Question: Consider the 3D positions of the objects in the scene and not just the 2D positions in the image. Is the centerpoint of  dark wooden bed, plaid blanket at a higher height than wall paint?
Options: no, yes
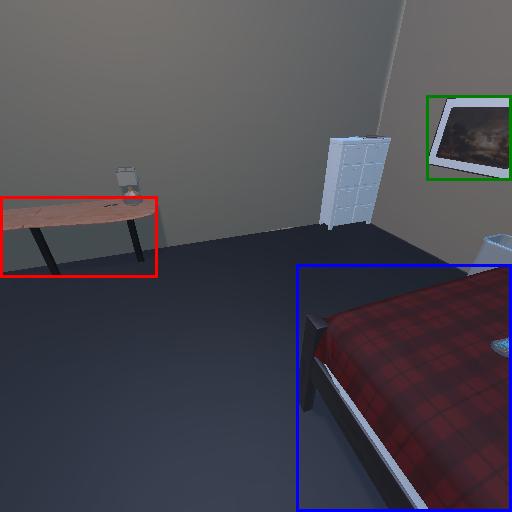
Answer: no